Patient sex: F
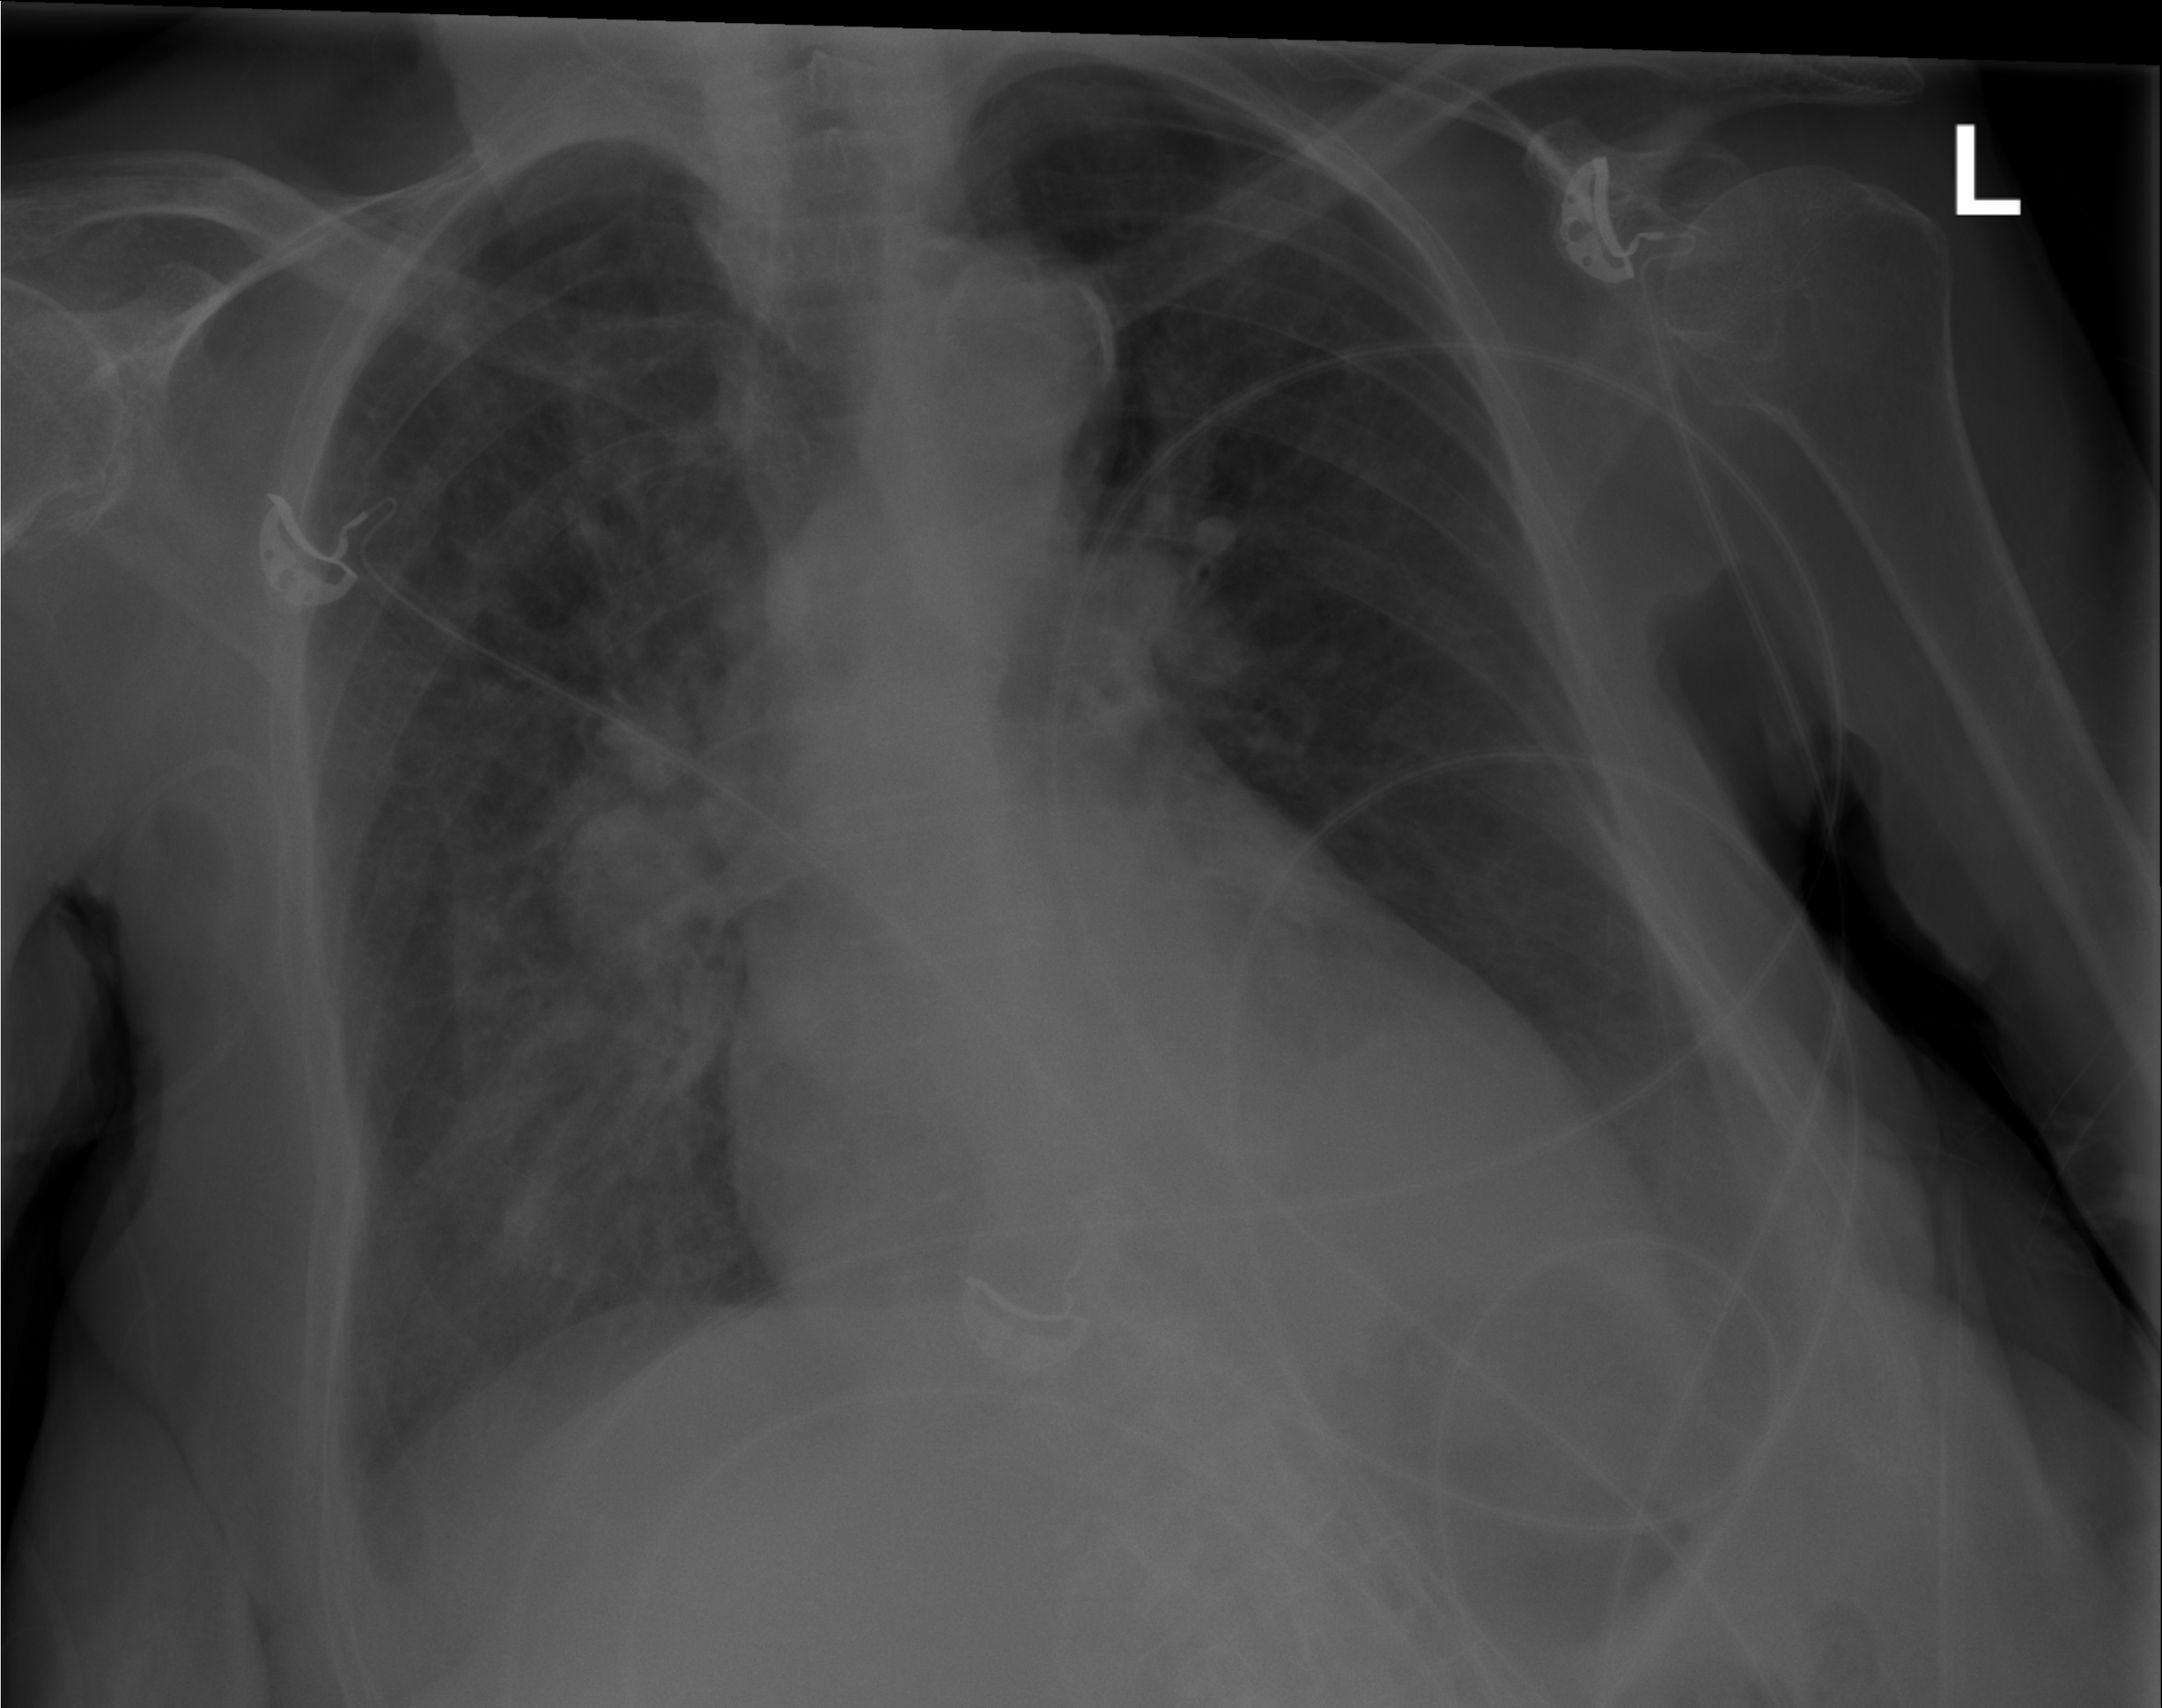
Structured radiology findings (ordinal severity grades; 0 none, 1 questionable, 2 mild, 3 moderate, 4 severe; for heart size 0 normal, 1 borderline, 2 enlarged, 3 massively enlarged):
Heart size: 1
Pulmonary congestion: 2
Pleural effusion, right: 0
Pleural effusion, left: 2
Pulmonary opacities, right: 2
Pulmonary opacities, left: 0
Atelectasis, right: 2
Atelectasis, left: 2